Field crop: tomato
Growth stage: 1
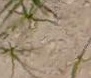
Species: cyperus